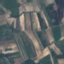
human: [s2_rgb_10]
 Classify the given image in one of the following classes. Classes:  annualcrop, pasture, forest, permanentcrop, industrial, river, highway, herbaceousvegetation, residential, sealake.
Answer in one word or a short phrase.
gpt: PermanentCrop